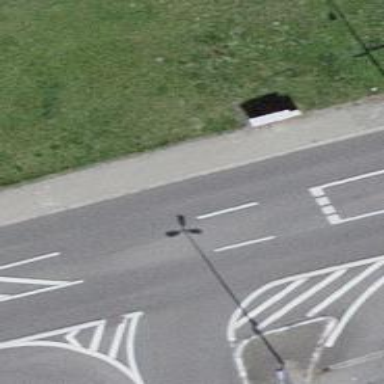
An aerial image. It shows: Primary road with asphalt surface.